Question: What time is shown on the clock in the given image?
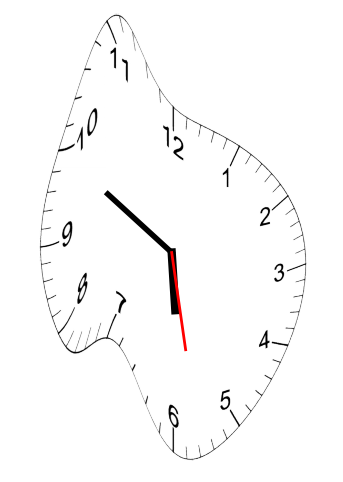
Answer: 05:49:28